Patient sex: M
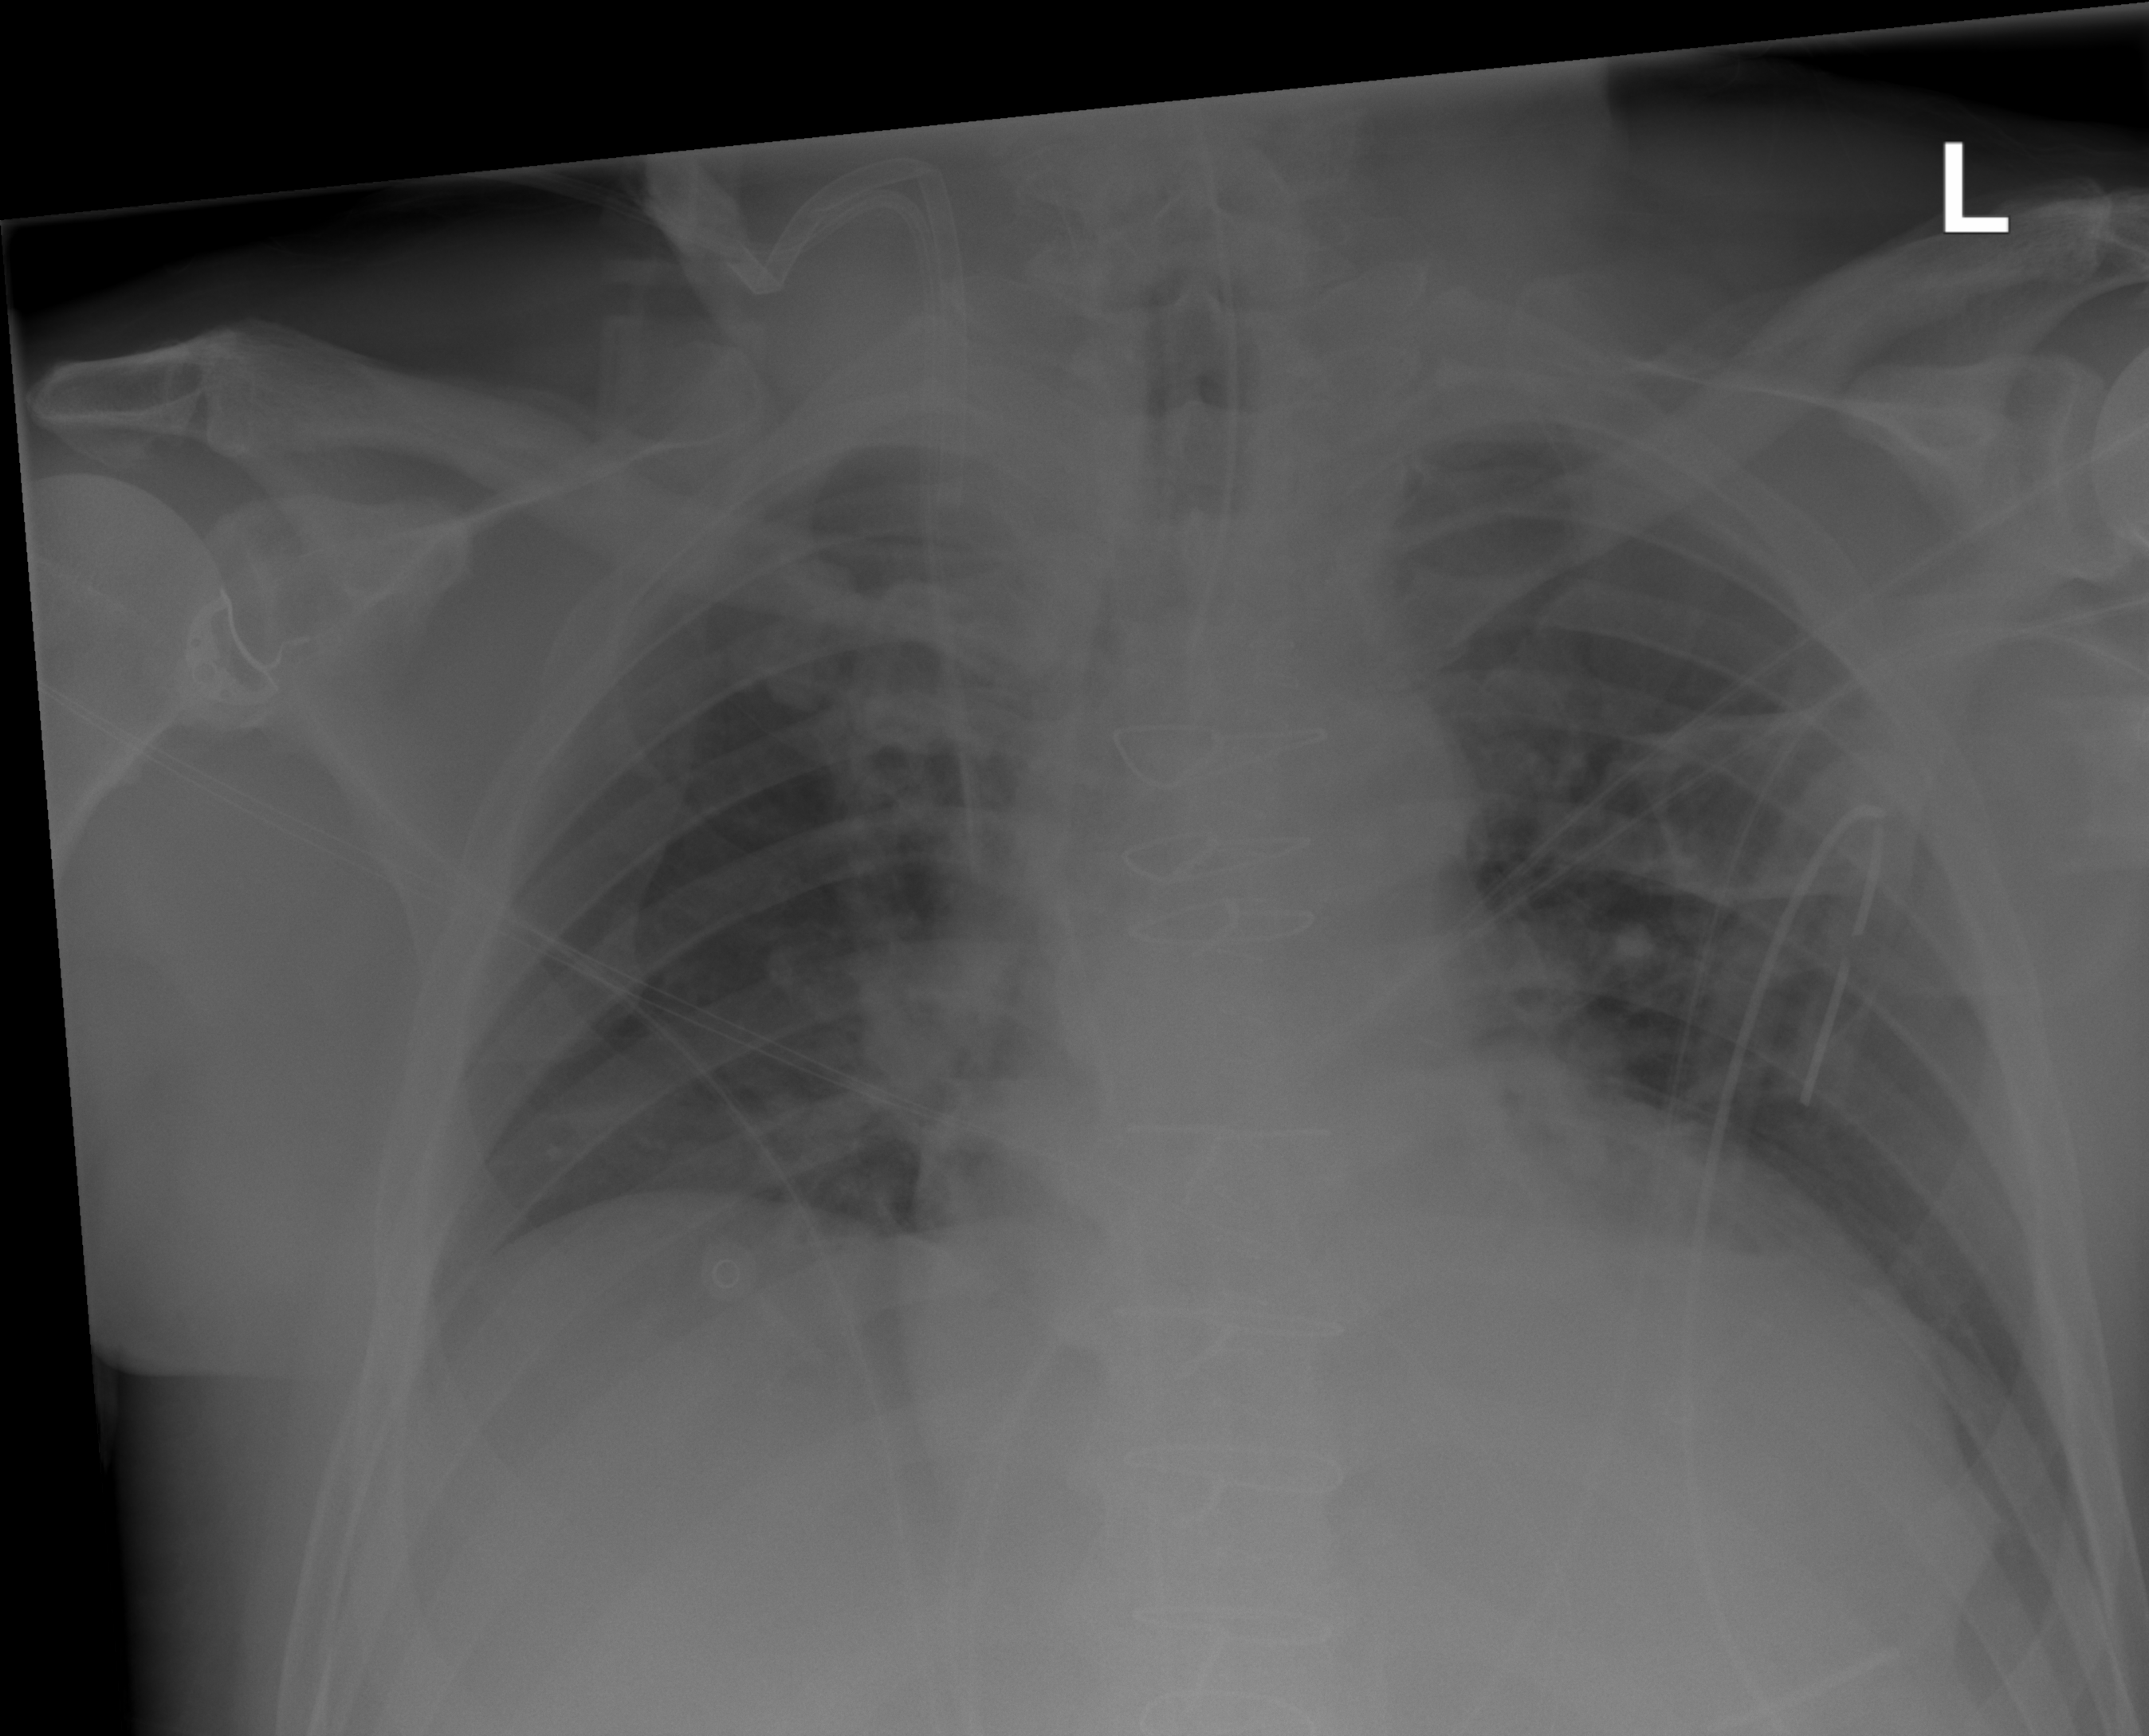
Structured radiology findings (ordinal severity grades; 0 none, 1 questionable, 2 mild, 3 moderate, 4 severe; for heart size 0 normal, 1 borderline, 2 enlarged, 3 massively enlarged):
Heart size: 0
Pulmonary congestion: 2
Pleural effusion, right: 0
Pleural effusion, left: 0
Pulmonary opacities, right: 0
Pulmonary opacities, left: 0
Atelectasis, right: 0
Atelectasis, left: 0